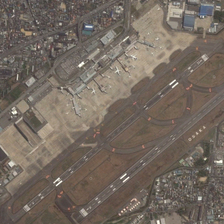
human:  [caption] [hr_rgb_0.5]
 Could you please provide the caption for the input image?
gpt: many buildings are near an airport with some planes .

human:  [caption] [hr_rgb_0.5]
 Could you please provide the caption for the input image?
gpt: many buildings are near an airport with some planes .

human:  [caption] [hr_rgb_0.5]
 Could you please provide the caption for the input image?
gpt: many buildings are near an airport with some planes .

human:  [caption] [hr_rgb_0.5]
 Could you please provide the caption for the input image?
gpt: many buildings are near an airport with some planes .

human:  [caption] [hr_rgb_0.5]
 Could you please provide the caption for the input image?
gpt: many buildings are near an airport with some planes .